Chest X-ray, PA view. Patient: 61 years old, sex M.
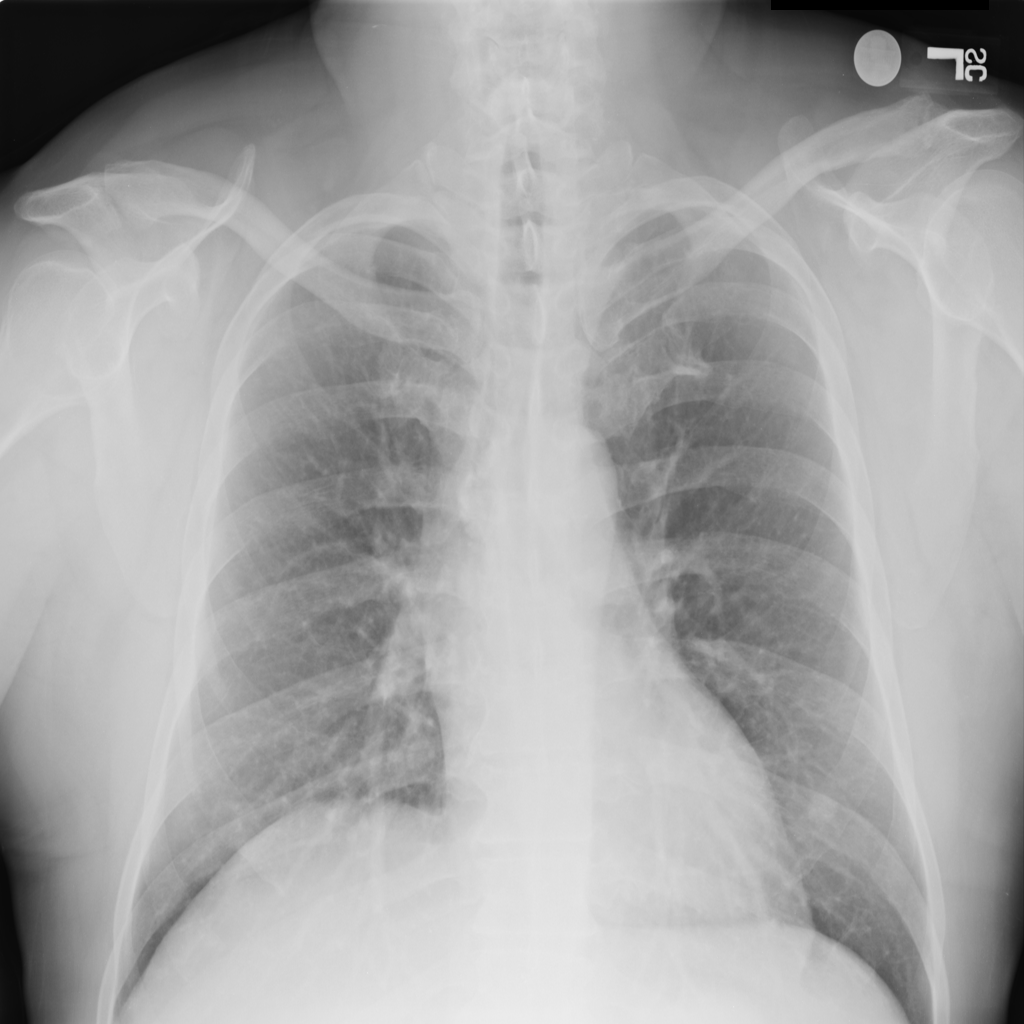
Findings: No Finding